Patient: sex M, age 48
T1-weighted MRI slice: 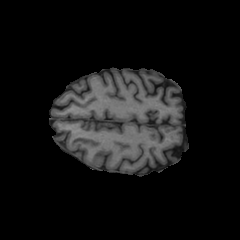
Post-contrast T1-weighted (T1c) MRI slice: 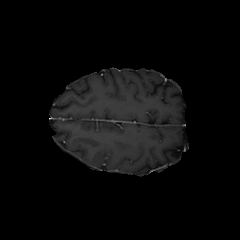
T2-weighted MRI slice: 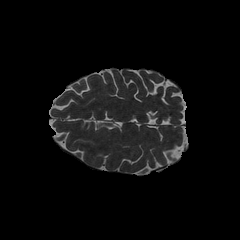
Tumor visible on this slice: no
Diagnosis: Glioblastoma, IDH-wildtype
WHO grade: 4